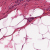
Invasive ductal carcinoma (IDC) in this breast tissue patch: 0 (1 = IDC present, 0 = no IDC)